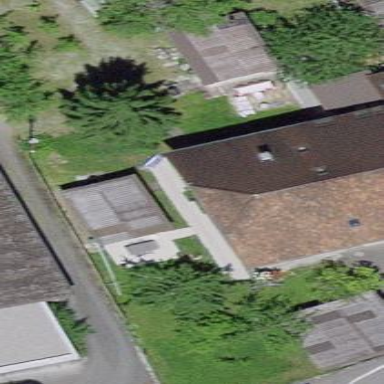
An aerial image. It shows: Residential building.